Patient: sex F, age 76
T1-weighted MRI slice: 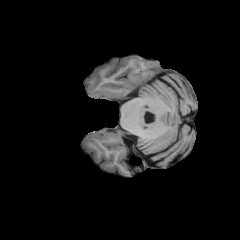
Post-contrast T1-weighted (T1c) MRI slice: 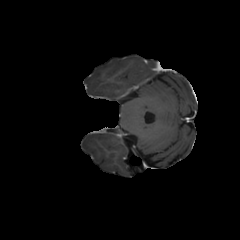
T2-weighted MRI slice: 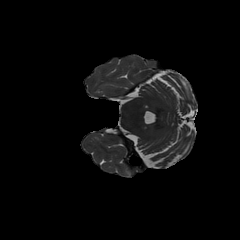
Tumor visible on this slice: no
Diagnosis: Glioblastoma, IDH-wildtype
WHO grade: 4